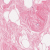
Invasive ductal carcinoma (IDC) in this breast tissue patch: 0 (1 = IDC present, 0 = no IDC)